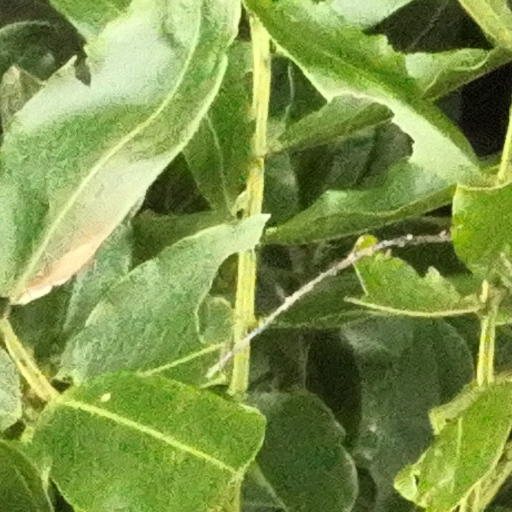
Species: Dipteryx oleifera
GBIF accepted scientific name: Dipteryx oleifera
Crown area (m\u00b2): 407.711